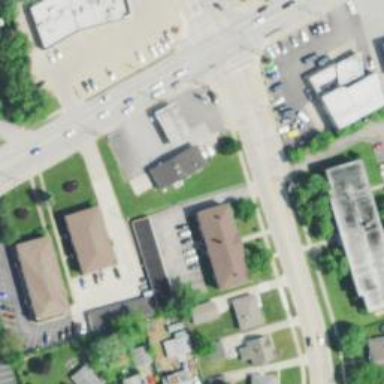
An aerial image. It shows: Convenience shop.